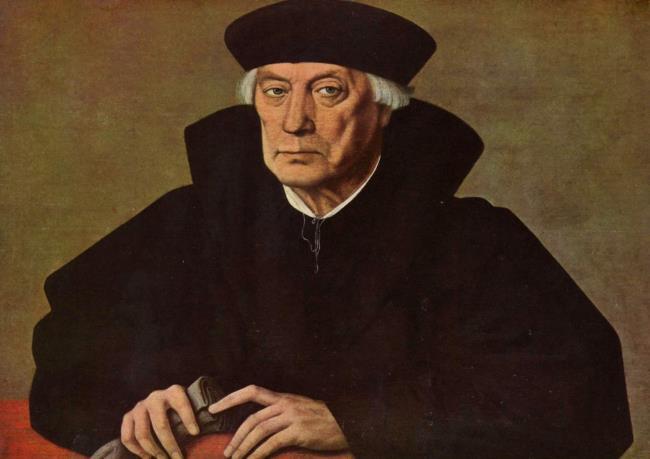
Title: Portrait of Jean de Carondelet (1469-1544)
Artist: after Jan Cornelisz. Vermeyen cat. Brussel 1984
Latest date: 1525
Genre: painting
Iconography: Gloves
Keywords: man's portrait, bust-length portrait, head to the left, body facing left, facing front, glove/gloves in hand, bonnet, standing collar